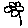
Label: flower